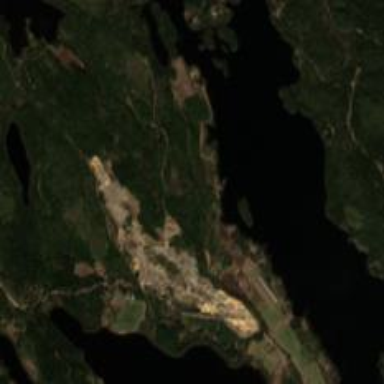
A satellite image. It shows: Quarry area with sand as the primary resource.